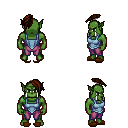
a pixel art fantasy rpg character, male body template, orc, green skin, blue vest, magenta pants, brown long mohawk hairstyle, brown slippers, four views (front, back, left, right), 2x2 character sprite sheet, small pixel art, hard edges, no anti-aliasing